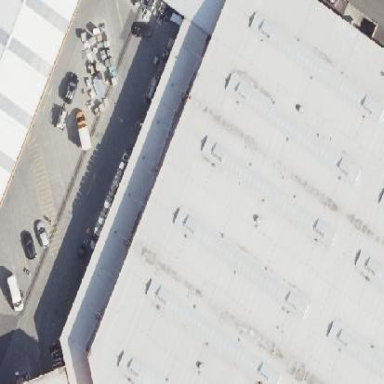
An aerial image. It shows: View of roof of building.